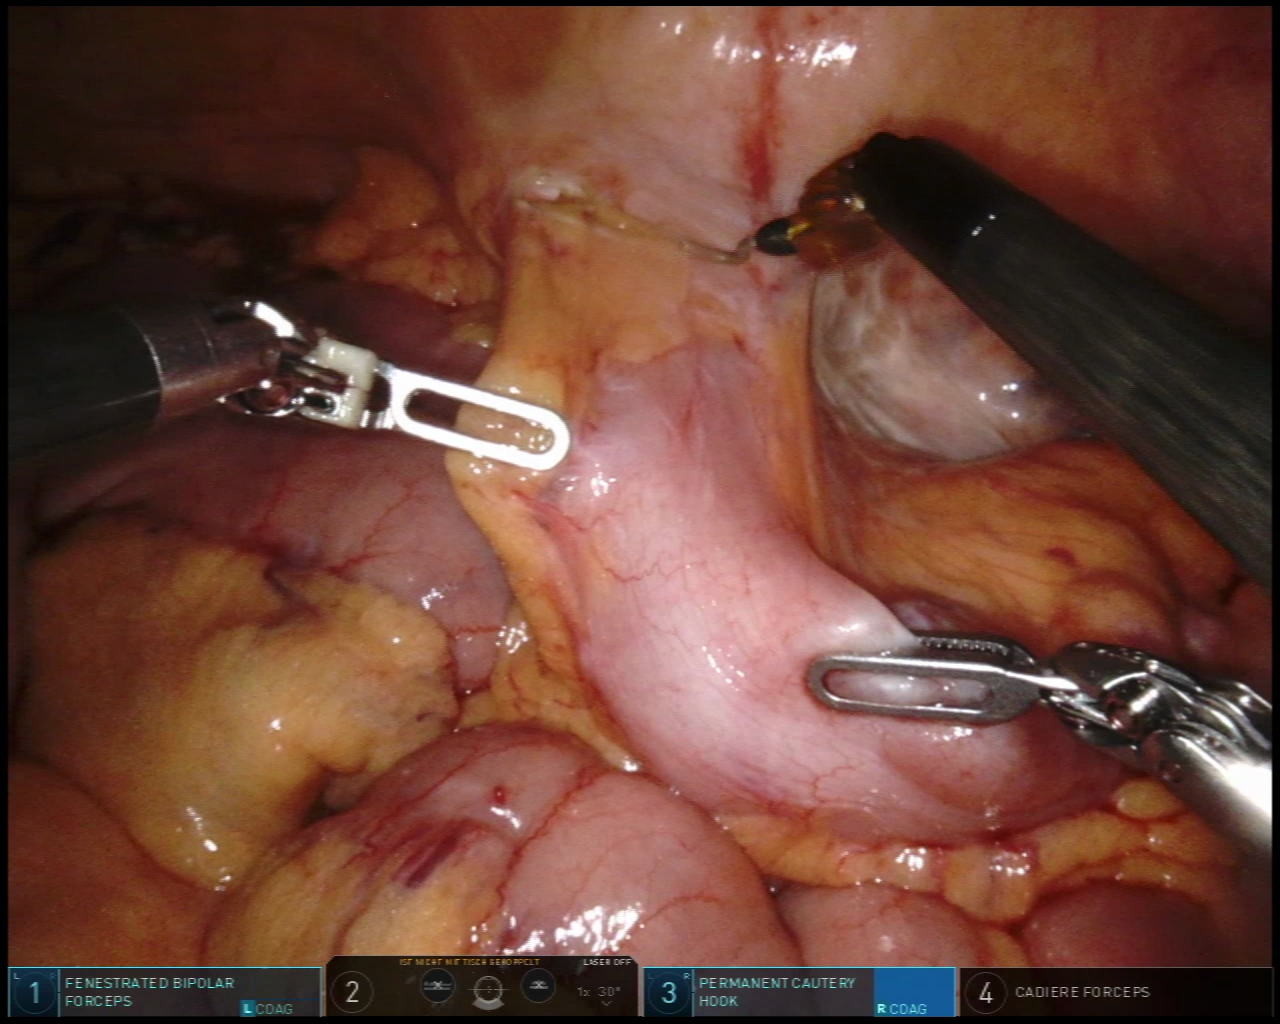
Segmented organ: colon
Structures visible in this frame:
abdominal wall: yes
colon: yes
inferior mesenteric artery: no
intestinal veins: no
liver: no
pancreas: no
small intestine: yes
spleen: no
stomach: no
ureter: no
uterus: no
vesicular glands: no